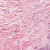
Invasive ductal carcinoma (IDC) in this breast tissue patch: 0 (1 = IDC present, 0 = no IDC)